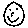
Label: smiley face